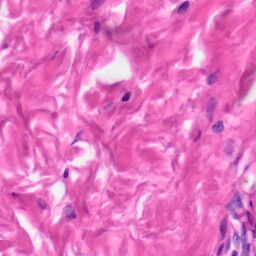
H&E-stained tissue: Skin